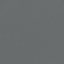
Label: SeaLake